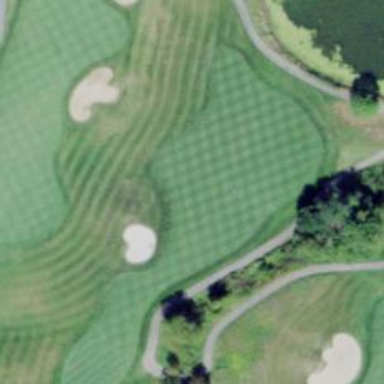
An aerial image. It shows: Golf hole.